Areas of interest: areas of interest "Yuexiu District Public Fitness Activity Center Swimming Pool"
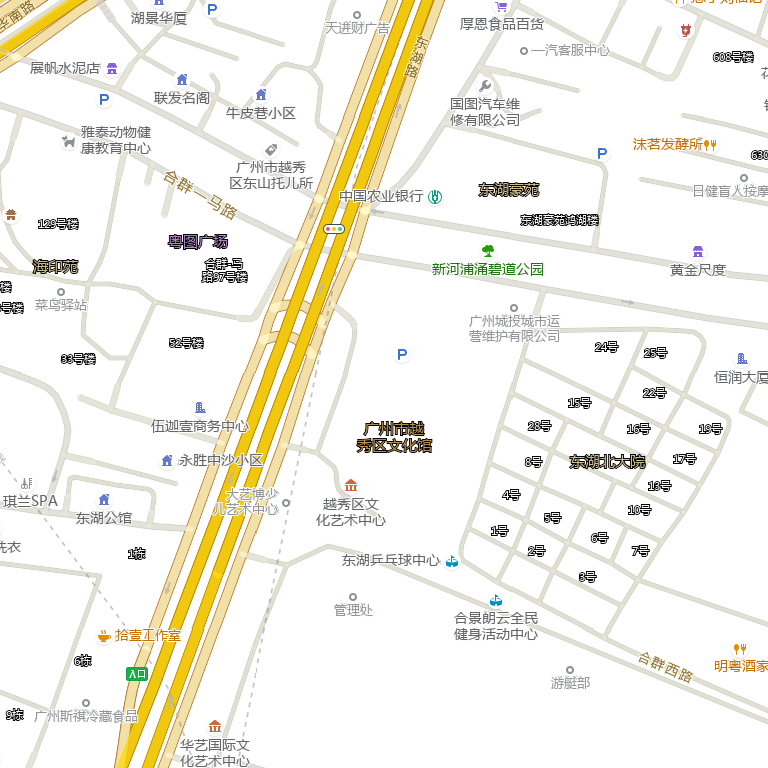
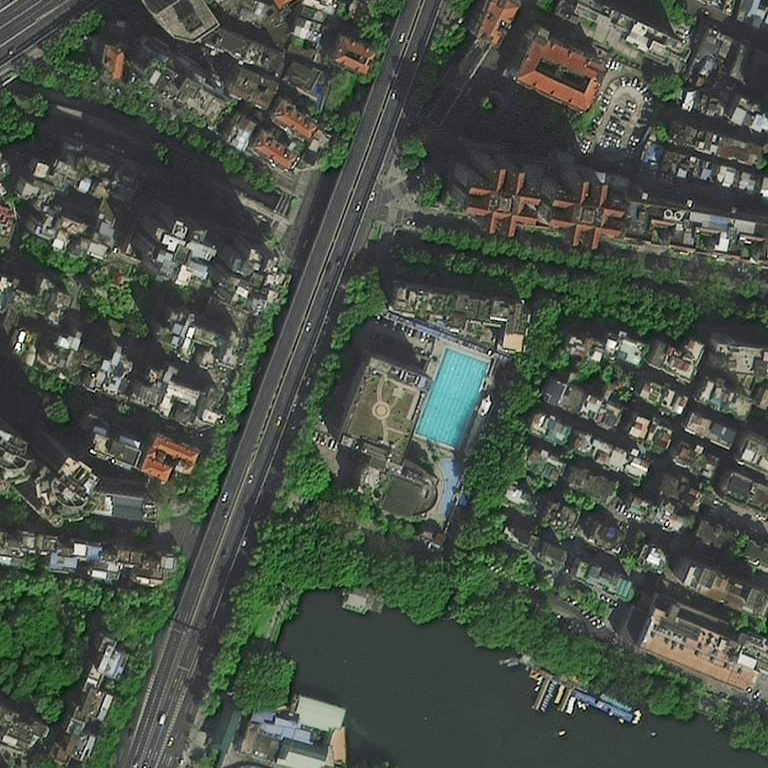